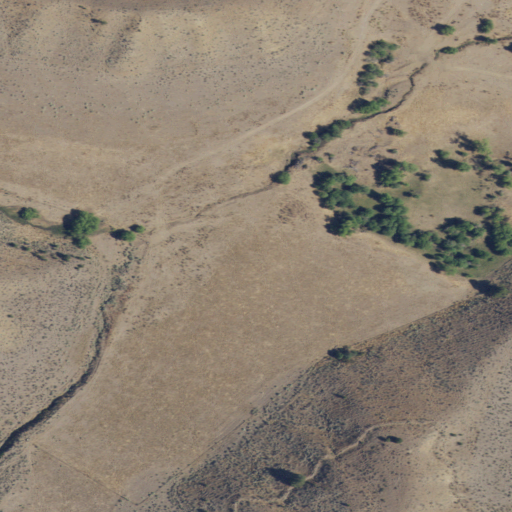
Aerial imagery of valley in Oregon named Weber Gulch containing shrub, grassland, and woody wetlands